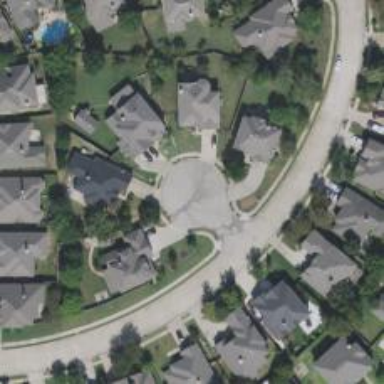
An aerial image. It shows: Circular turning circle on the road.